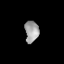
Tissue: lung
Cell type: Epithelial cells
Senescence score: 0.1859
Nuclear area (px): 291
Mean DAPI intensity: 161.45